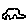
Label: car